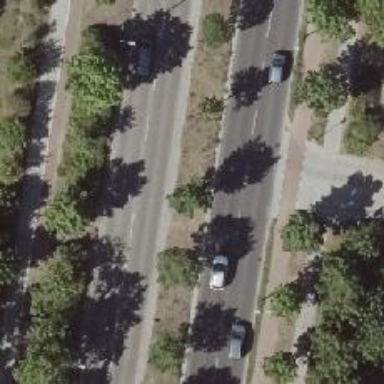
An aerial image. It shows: Avenue lined with broadleaved deciduous trees.